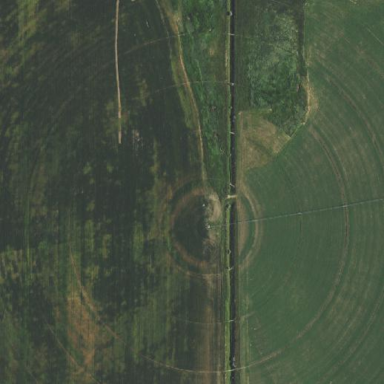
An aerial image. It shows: Farmland with pivot irrigation system.